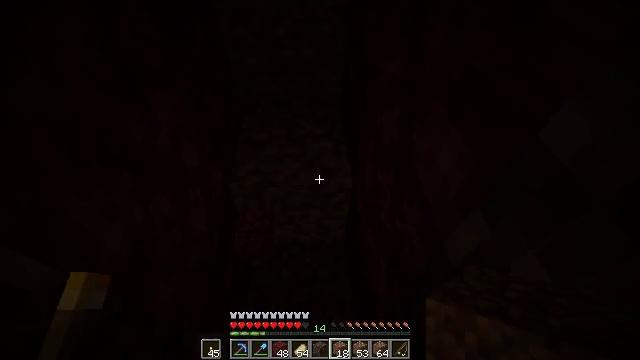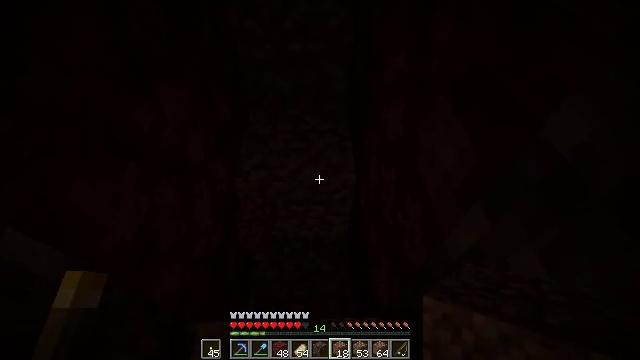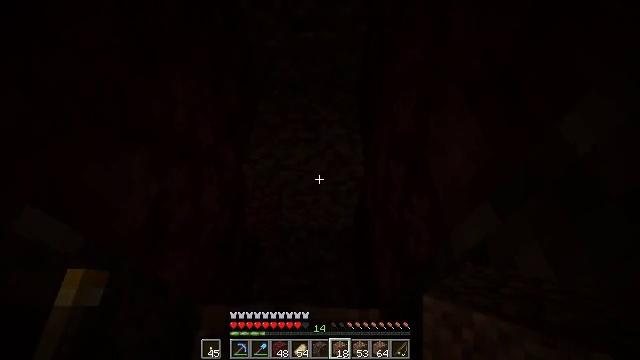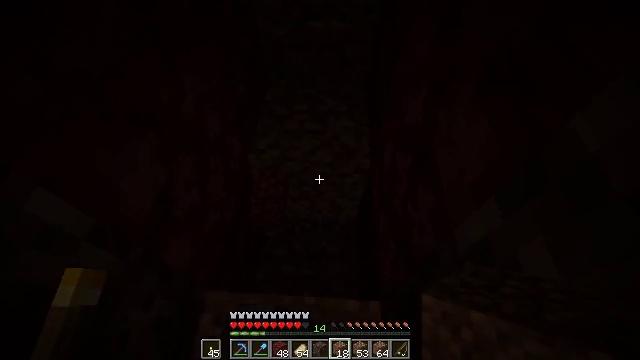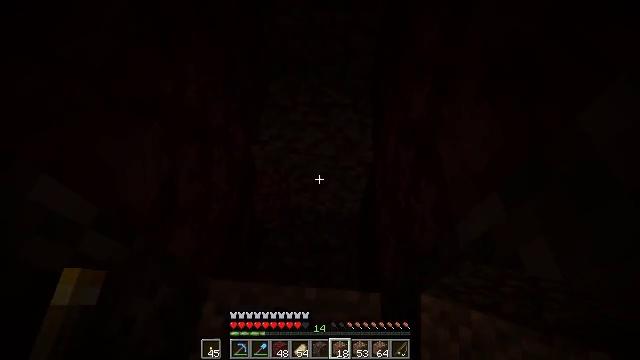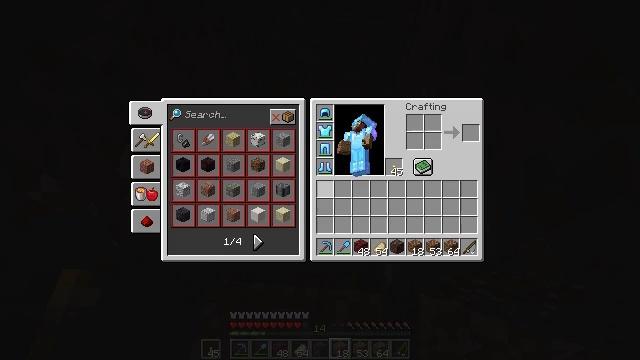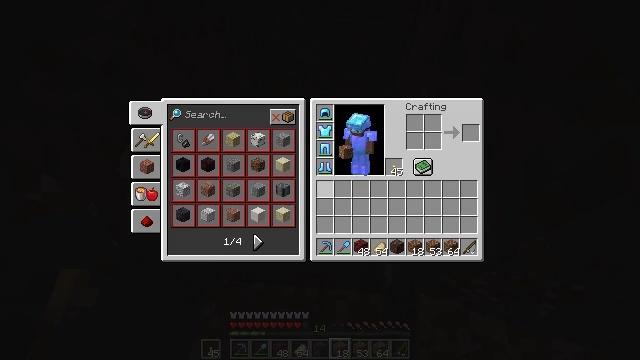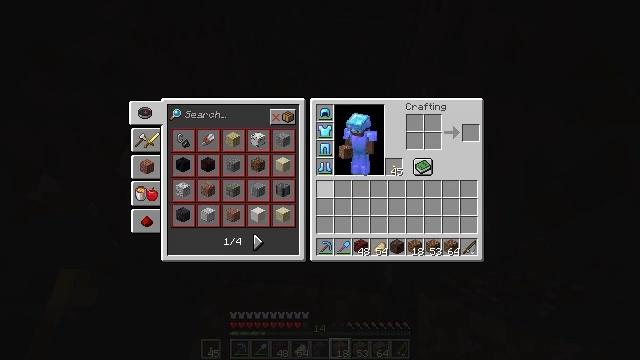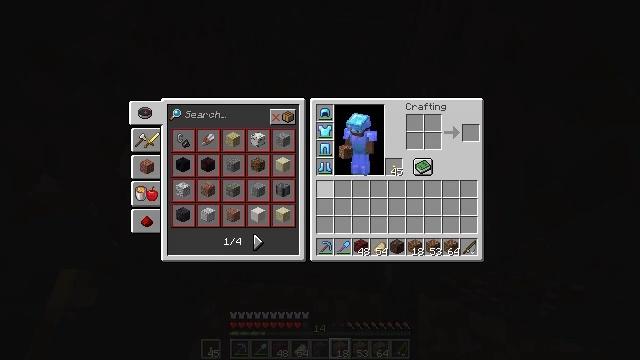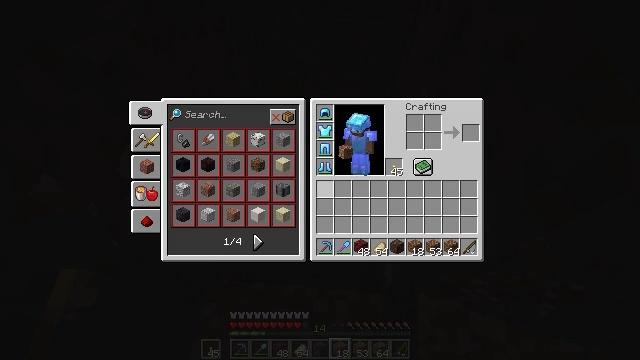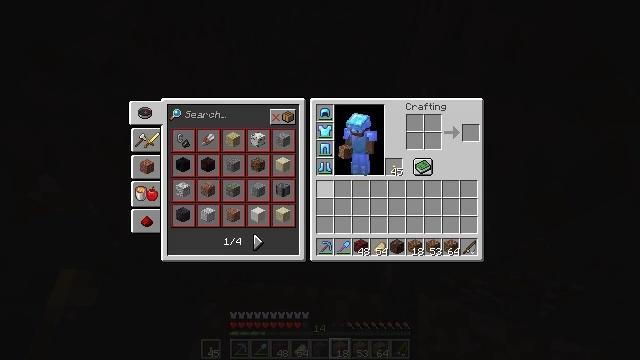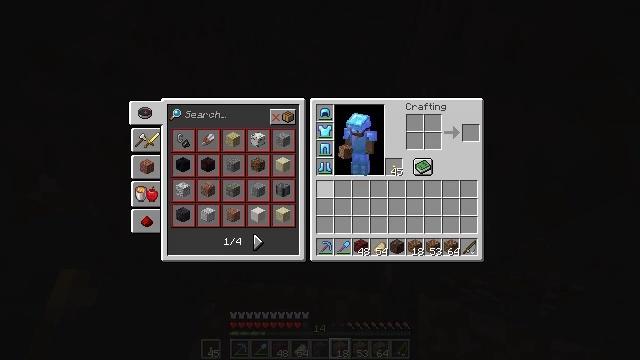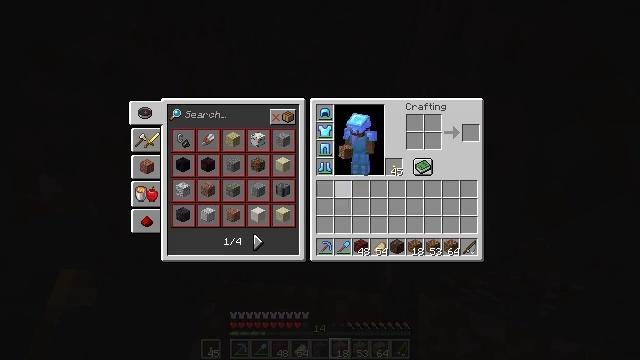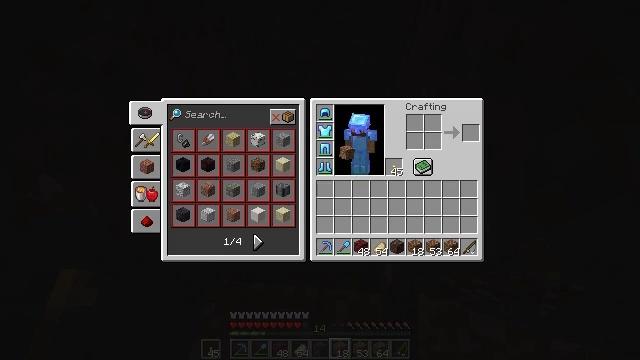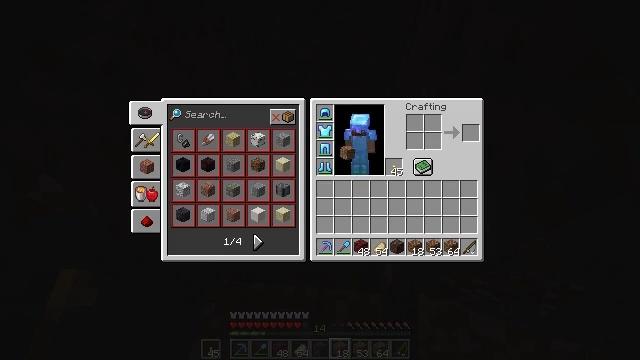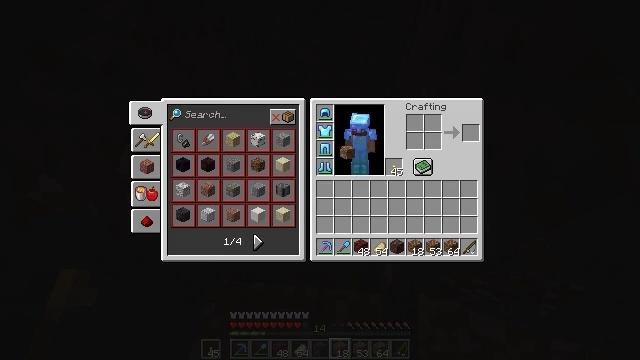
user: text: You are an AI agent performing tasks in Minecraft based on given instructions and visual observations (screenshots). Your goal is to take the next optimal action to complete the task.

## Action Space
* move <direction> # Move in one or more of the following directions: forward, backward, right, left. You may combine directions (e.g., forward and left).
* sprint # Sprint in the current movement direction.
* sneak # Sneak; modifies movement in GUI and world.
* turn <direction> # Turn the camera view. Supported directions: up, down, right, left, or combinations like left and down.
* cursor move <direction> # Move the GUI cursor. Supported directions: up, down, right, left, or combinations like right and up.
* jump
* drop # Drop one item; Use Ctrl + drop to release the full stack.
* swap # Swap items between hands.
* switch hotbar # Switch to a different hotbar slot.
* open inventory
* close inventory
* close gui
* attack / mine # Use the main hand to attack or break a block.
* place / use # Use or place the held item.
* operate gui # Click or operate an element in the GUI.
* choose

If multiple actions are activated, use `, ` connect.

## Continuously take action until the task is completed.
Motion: motion action
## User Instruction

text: Drop a diamond boots.
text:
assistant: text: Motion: turn left
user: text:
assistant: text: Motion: turn left and down
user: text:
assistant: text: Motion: turn left and down
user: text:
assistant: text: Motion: turn left and down
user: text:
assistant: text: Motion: open inventory
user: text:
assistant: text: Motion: open inventory
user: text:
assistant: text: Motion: open inventory
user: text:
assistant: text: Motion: no_op
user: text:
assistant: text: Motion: no_op
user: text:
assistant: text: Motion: no_op
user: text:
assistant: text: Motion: no_op
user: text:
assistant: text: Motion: cursor move right
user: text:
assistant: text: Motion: cursor move right
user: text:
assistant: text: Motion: no_op
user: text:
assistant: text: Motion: no_op
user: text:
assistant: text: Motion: cursor move left
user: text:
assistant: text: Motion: no_op
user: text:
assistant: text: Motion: no_op
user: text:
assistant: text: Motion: no_op
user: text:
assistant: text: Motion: no_op
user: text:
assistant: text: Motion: no_op
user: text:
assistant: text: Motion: no_op
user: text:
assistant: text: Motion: no_op
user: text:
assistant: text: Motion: no_op
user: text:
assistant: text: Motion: operate gui
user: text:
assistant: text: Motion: operate gui
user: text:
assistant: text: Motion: cursor move up, operate gui
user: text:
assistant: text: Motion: cursor move up
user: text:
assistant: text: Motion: cursor move up
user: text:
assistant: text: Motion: cursor move up